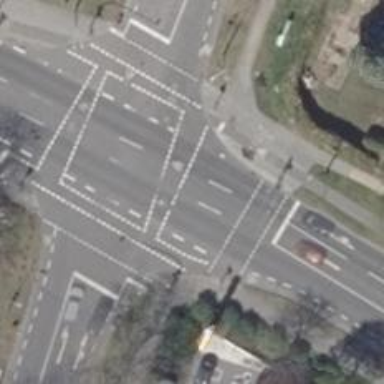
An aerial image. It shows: Primary highway with asphalt surface. There are sidewalks on both sides and cycle track on the left.